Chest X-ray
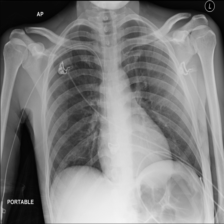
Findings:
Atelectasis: negative
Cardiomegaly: negative
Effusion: negative
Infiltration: negative
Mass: negative
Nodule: negative
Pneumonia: negative
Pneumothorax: negative
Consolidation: negative
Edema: negative
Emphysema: negative
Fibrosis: negative
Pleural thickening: negative
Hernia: negative